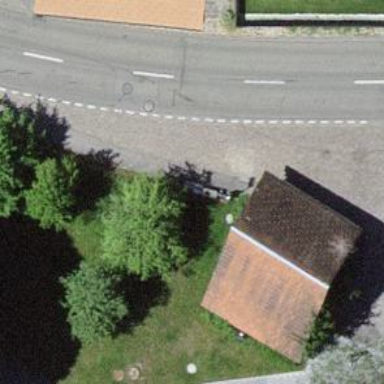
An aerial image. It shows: White bench.